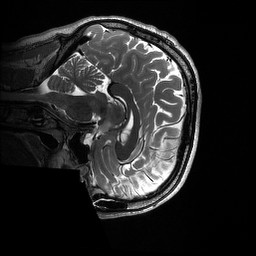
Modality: T2w
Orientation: sagittal
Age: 29
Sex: male